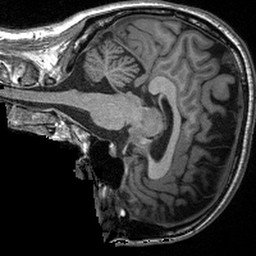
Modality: T1w
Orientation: sagittal
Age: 36
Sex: female